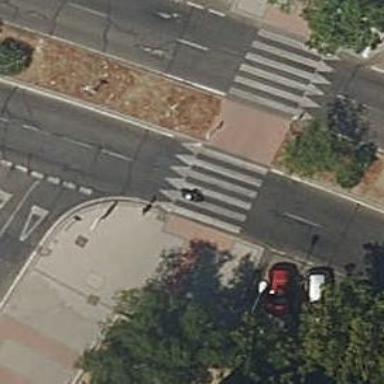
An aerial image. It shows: Uncontrolled crossing with traffic calming table on the road.